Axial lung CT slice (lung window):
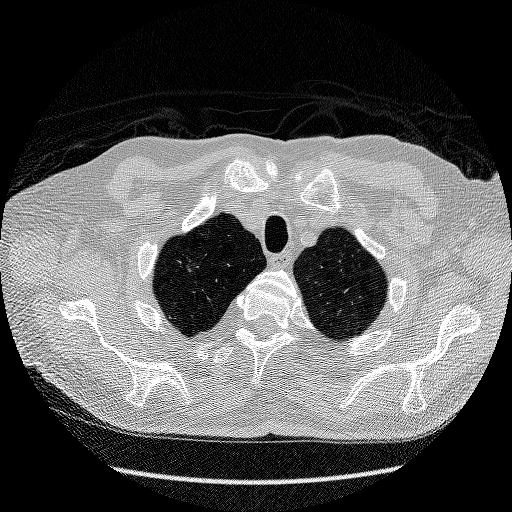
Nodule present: no